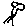
Label: flower